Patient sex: M
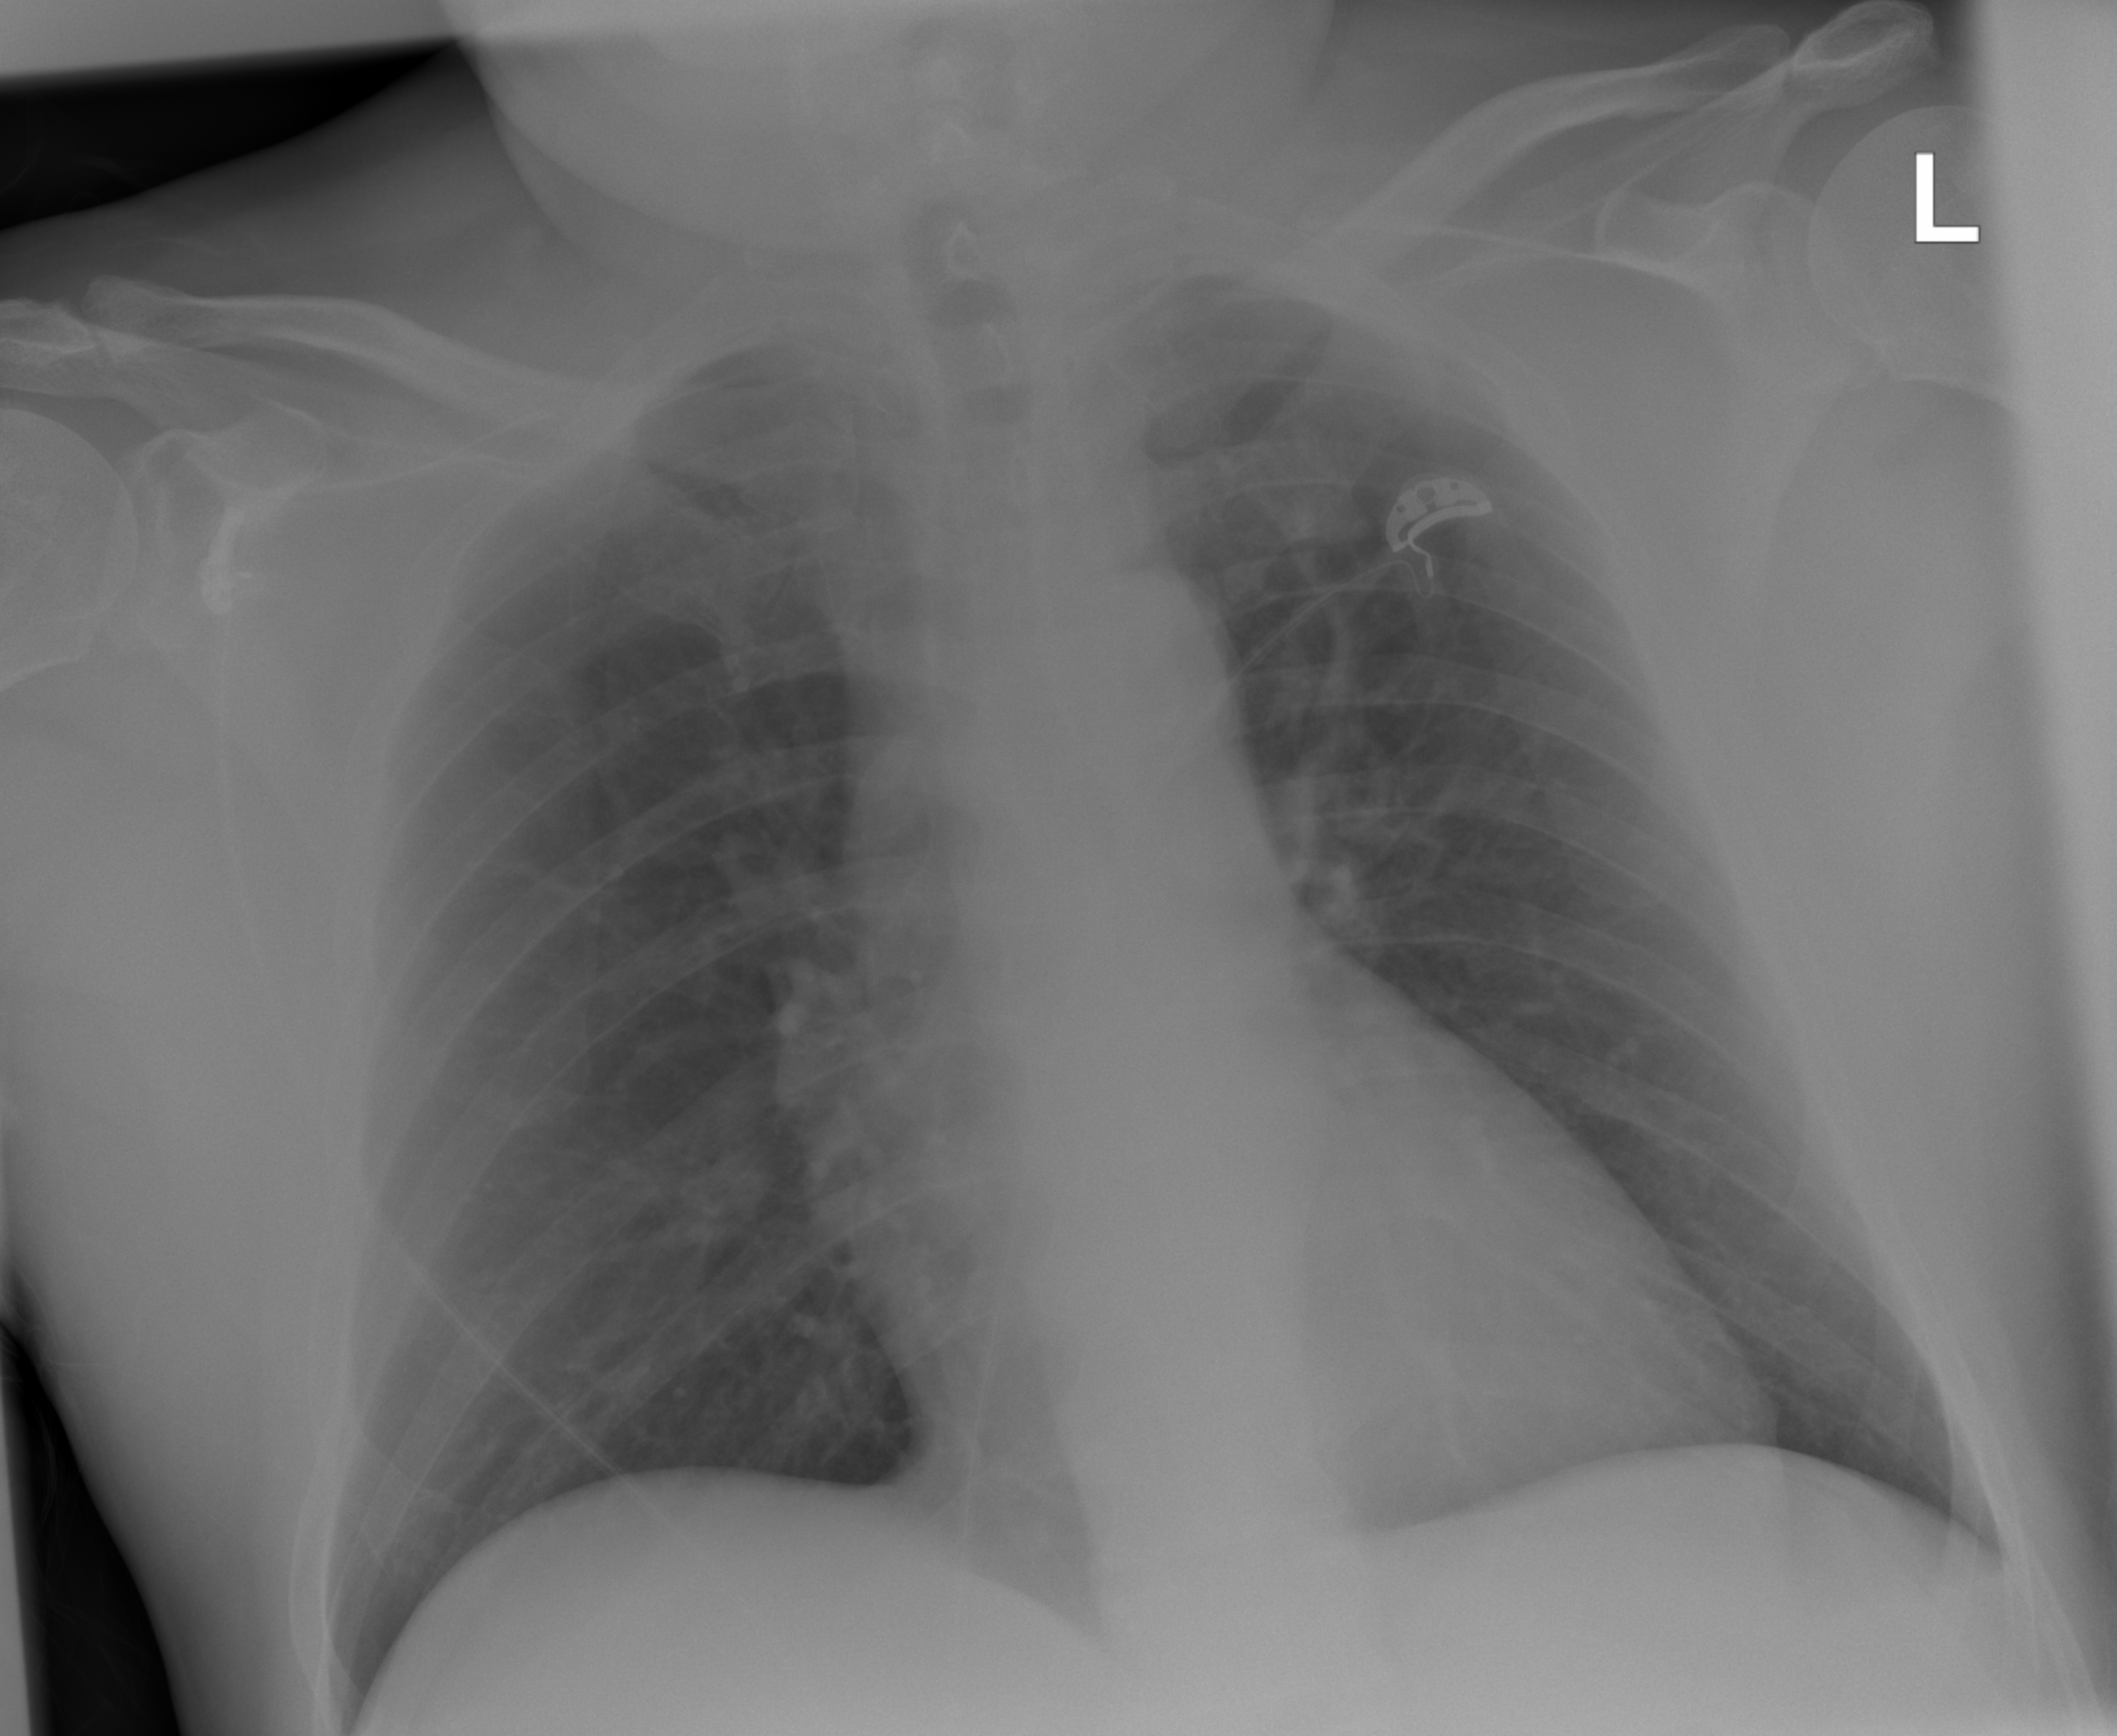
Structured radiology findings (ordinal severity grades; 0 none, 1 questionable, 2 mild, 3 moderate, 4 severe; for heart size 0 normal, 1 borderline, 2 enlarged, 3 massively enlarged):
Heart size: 0
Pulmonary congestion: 0
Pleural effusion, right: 0
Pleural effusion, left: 0
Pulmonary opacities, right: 0
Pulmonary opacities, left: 0
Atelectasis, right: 1
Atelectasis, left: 1